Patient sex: M
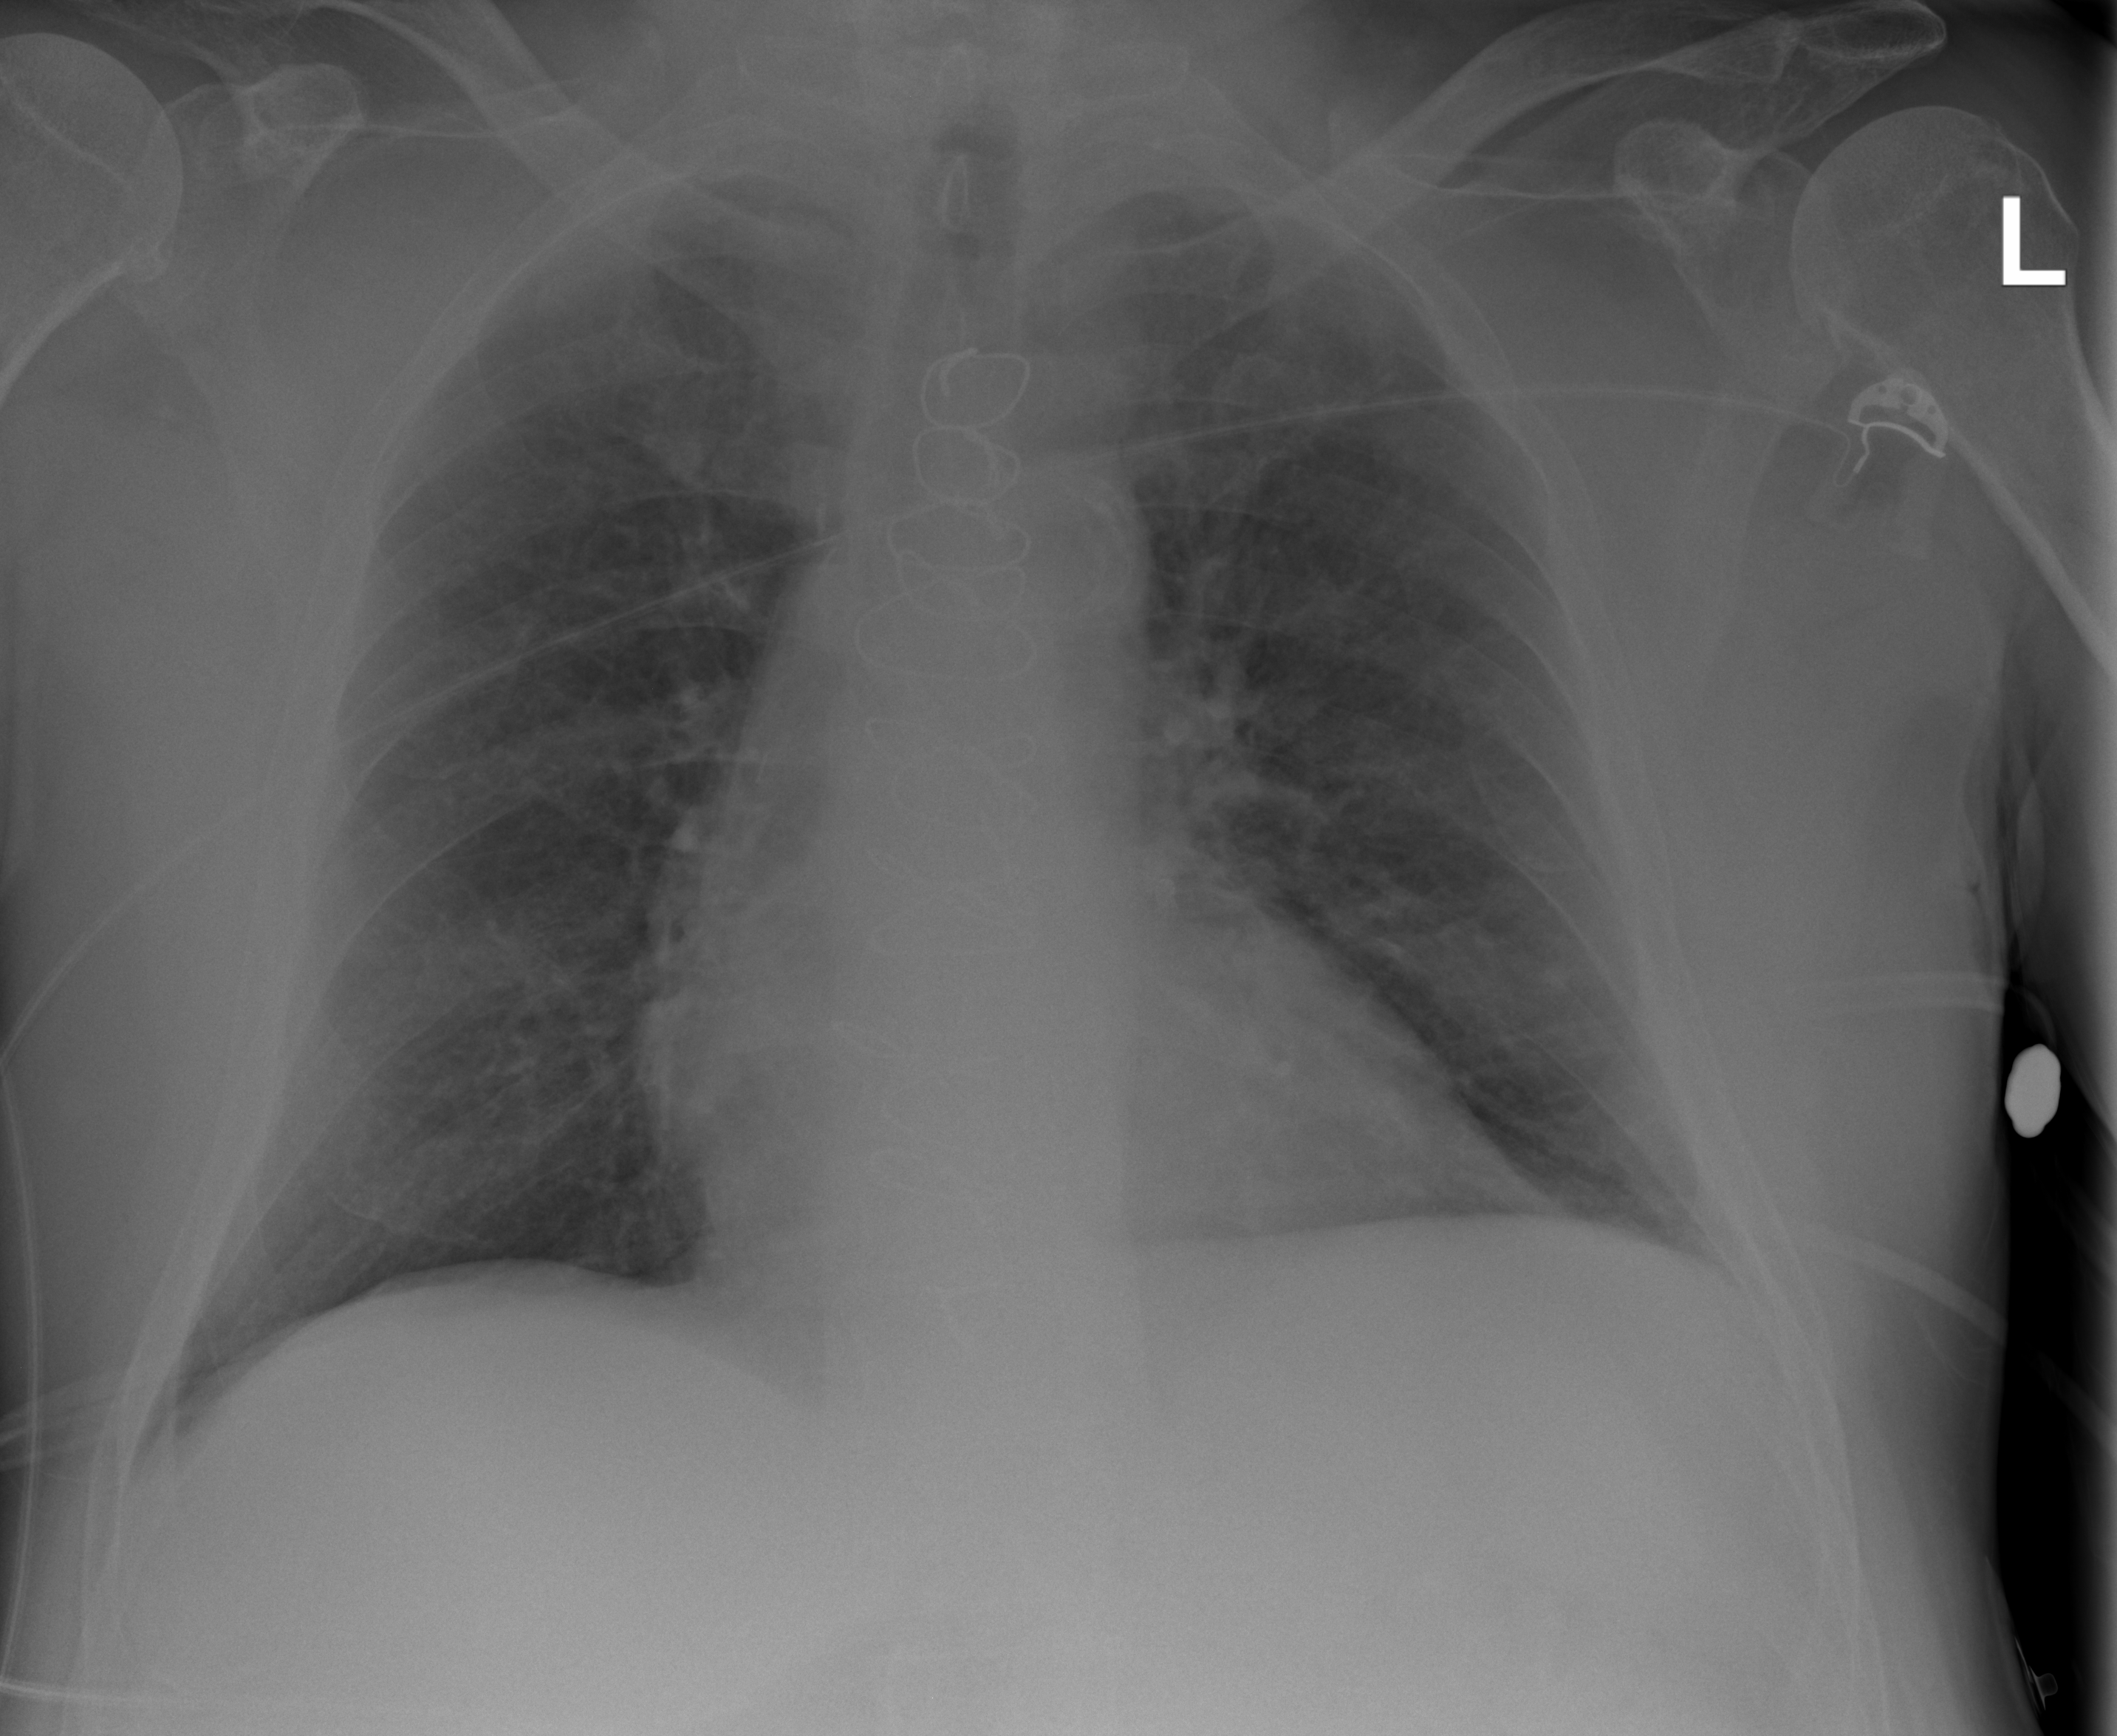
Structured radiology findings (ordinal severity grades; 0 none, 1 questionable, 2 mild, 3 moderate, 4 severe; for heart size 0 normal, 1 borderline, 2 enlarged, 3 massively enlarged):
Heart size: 1
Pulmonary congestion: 2
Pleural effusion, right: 0
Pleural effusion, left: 2
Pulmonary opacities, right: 1
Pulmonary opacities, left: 1
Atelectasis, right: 0
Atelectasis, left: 2